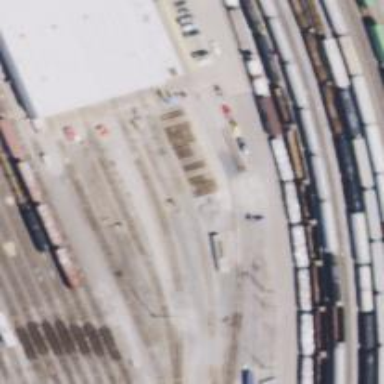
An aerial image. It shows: Railway yard used for servicing trains.